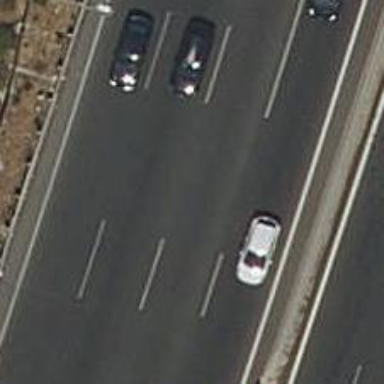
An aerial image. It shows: View of motorway.